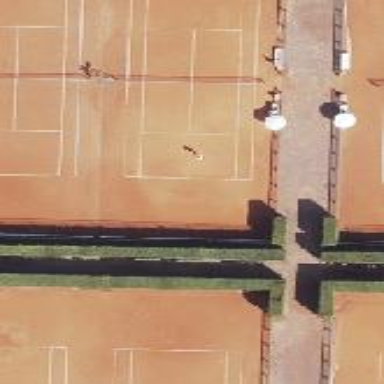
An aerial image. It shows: Tennis court on pitch designated for leisure land.